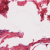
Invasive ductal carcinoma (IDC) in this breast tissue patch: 0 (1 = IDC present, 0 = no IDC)